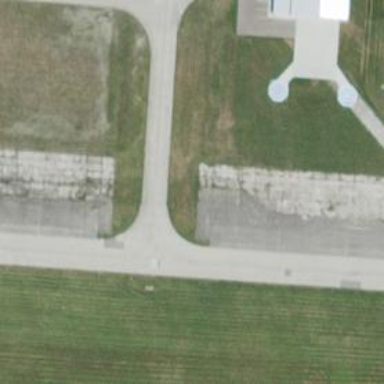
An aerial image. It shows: View of taxiway at the airport.